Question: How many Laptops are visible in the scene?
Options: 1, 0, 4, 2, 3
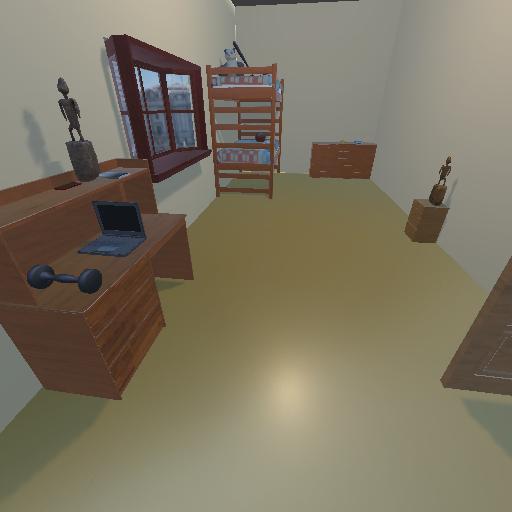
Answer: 1